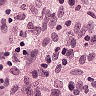
Metastatic tissue present: no